Question: I cannot figure out how to use FastMM. I have downloaded it from <URL> and placed FastMM4Messages.pas and FastMM4.pas at the top of my dpr file.
I now call this procedure to leak some memory:
'''
procedure testMemoryFastMM;
var
str : TStringList;
begin
str:=TStringList.Create;
str.add('MemChk');
str.SaveToFile('C:\leeMemChk.txt');
end;
'''
and get this message

How do I enable these FullDebugMode and LogMemoryLeakDetailsToFile switches?
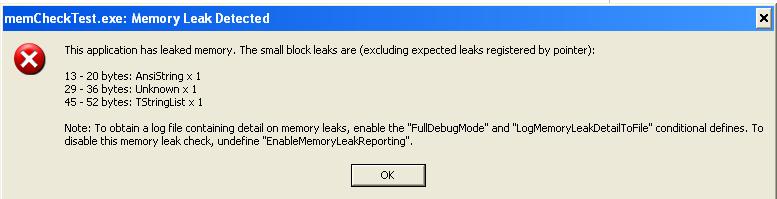
Answer: FastMM4 comes with an include file (FastMM4Options.inc). This file contains all of FastMM4's options, some of which are commented out. Uncomment to activate them and then include the inc file in your project by placing '{$INCLUDE FastMM4Options.inc}'in your dpr file.